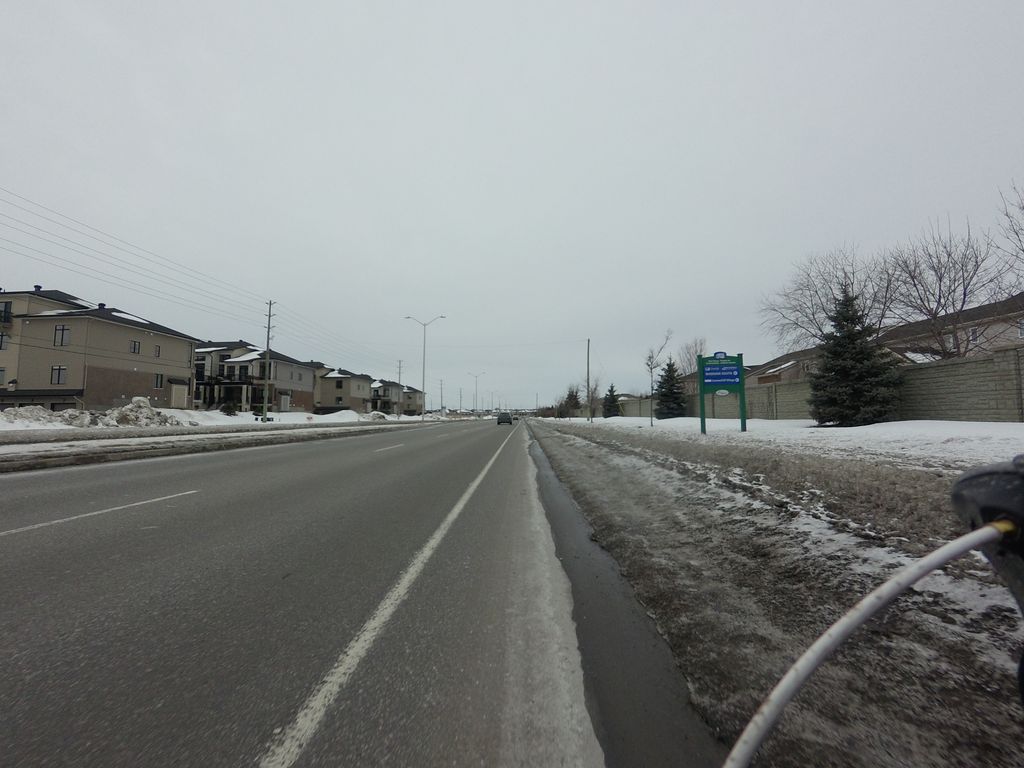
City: ottawa-gatineau